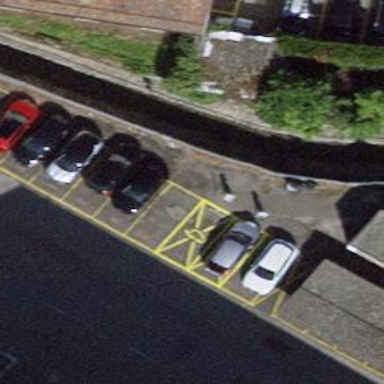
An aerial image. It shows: Charging station.